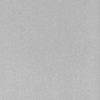
Label: dusty